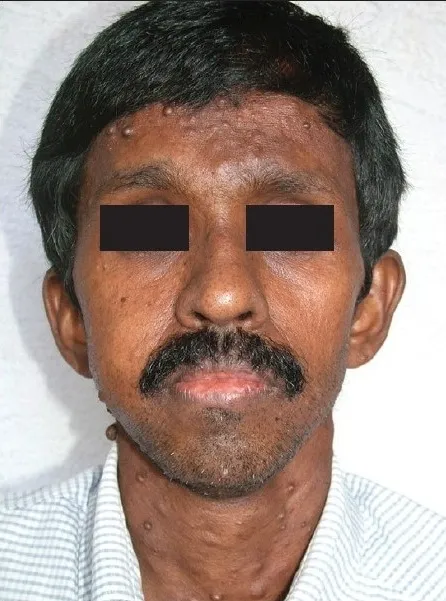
Cutaneous nodules on the face. Facial asymmetry due to the intraoral swelling can also be appreciated.
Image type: medical_photograph (oral_photograph)